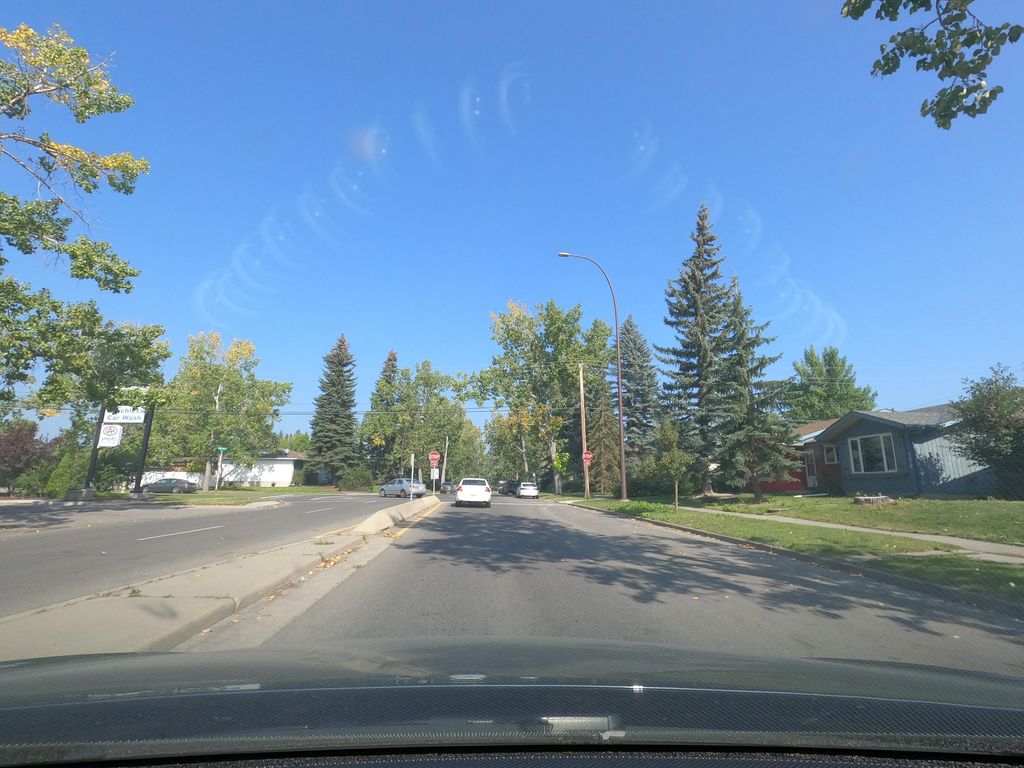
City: calgary